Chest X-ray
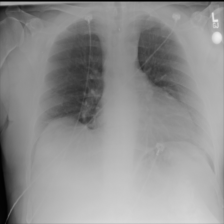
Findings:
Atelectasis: negative
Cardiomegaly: negative
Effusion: negative
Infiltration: negative
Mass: negative
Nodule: negative
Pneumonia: negative
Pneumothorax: negative
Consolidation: negative
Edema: negative
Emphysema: negative
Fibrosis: negative
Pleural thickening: negative
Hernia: negative